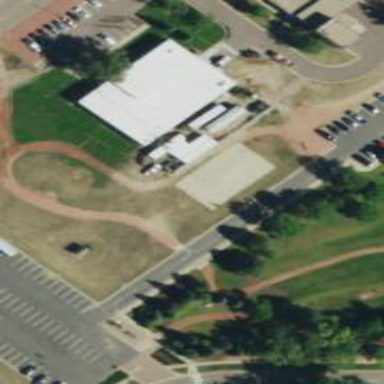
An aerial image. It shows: Unmarked crossing on footway that is part of fitness trail.